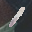
Label: 1